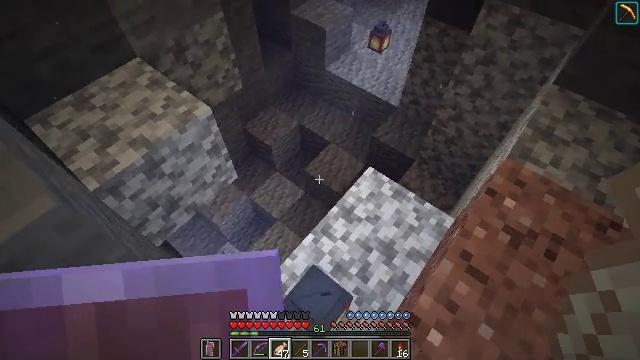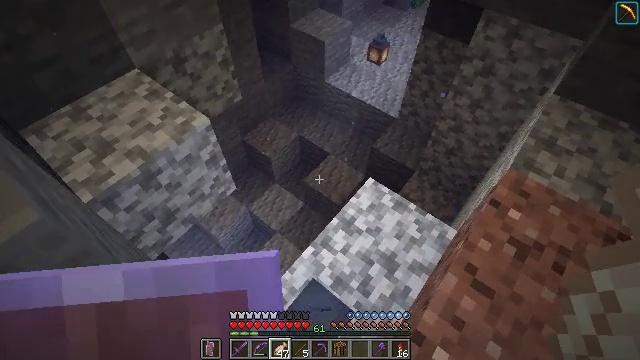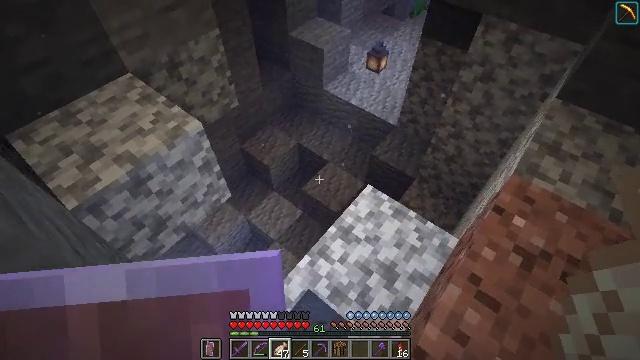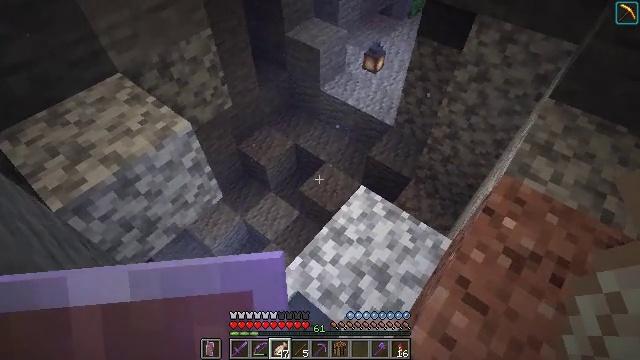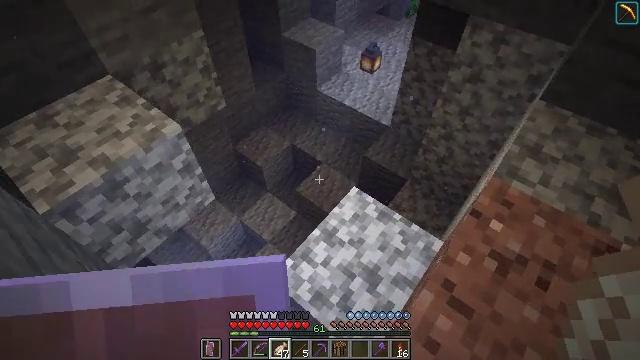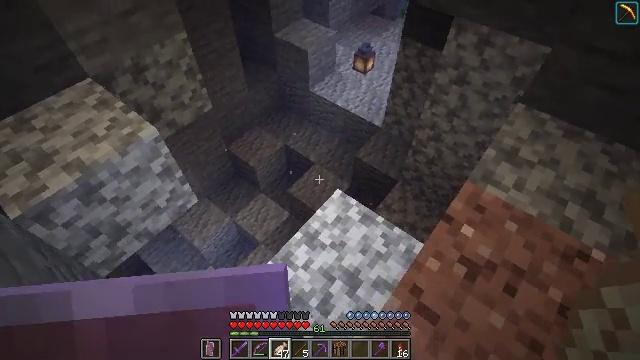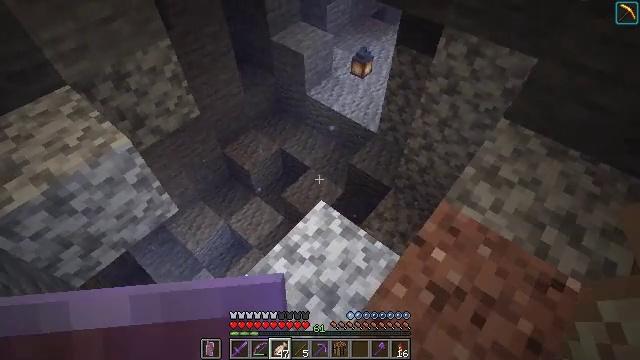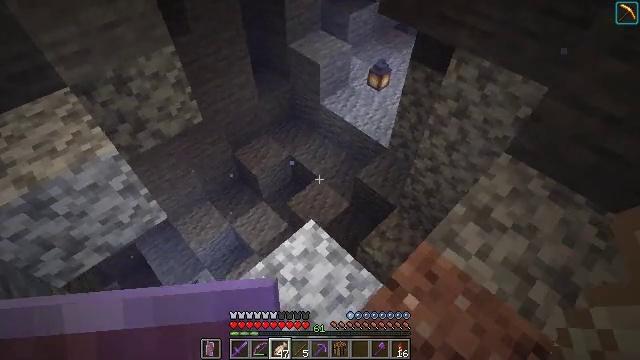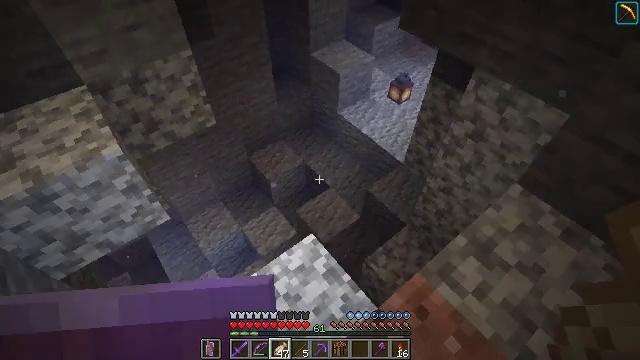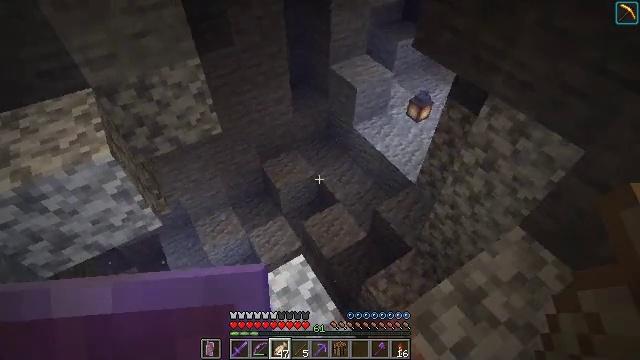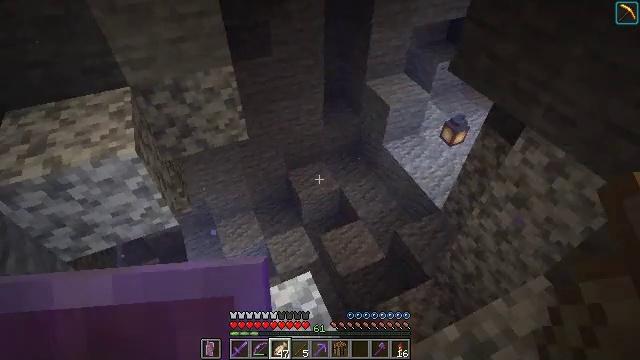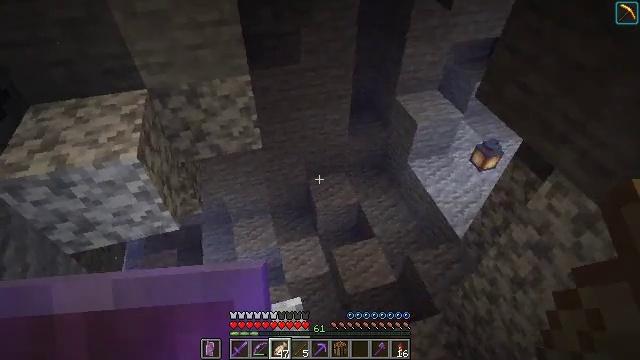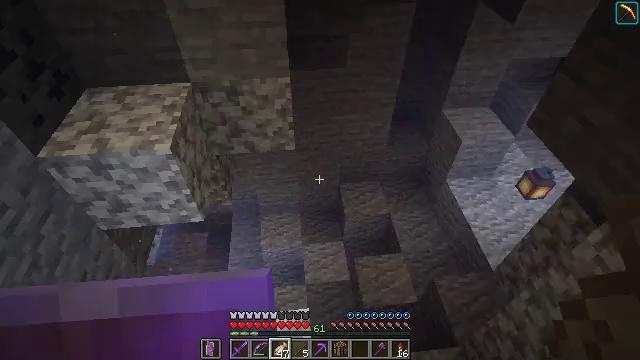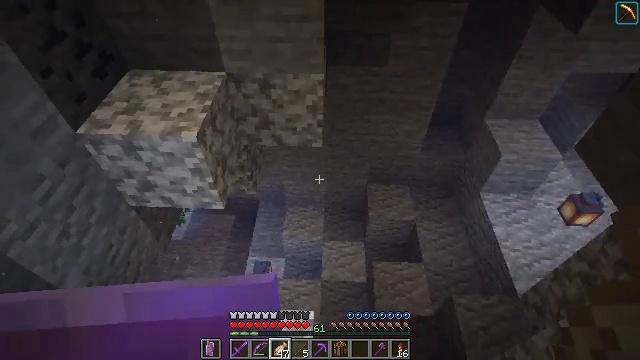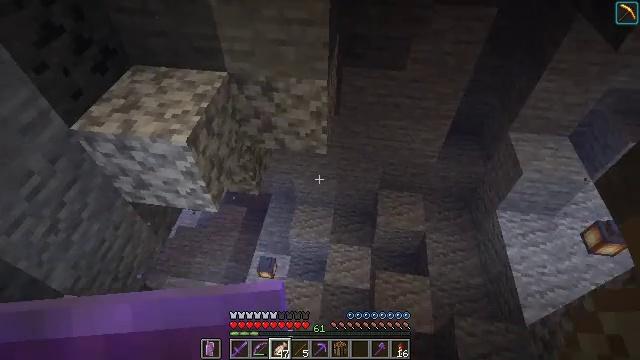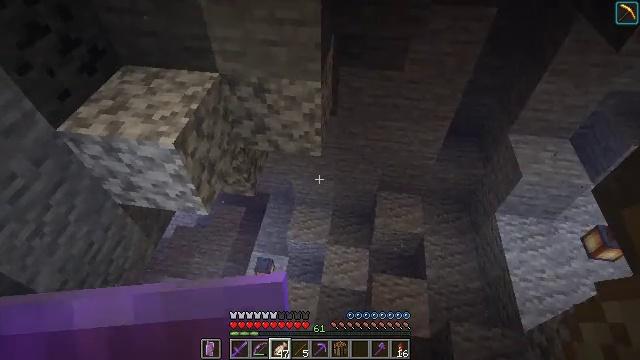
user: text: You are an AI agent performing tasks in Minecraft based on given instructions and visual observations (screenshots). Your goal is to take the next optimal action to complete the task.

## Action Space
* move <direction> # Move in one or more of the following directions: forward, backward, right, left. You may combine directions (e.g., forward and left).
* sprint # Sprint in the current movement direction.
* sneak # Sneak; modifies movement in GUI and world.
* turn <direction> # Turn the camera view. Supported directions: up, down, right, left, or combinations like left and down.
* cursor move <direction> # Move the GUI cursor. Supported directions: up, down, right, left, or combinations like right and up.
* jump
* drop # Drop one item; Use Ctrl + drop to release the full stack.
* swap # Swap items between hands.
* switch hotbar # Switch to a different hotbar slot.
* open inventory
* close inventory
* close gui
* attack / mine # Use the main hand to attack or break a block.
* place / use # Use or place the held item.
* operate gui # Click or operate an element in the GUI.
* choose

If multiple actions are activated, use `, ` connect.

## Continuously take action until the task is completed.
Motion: motion action
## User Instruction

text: Attack the stonecutter to pick it up.
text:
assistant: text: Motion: turn up
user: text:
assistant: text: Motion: move right, turn up
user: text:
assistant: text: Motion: move right
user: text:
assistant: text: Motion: move right
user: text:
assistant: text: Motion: move forward and move right
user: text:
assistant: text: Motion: move forward and move right, turn left
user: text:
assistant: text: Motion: move forward and move right, turn left
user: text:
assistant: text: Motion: move forward and move right, turn left and up
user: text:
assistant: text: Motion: move forward and move right, turn left and up
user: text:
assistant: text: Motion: move forward and move right, turn left and up
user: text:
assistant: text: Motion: move forward and move right, turn left
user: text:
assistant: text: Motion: move forward and move right, turn left
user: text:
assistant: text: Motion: move forward and move right, turn left and down
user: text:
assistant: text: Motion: move forward and move right, turn left and down
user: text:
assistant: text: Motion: move forward and move right
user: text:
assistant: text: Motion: move forward and move right
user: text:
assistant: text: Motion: move forward and move right, turn left and down
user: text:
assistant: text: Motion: move forward and move right, turn left and down
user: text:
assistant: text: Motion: move forward and move right, turn left and down
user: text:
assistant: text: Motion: move forward and move right, turn left and down
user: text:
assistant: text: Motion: move right, turn left and down
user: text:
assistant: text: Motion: move right, turn left and down
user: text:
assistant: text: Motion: move right
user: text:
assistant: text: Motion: no_op
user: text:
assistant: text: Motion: no_op
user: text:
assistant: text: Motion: no_op
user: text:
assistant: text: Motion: no_op
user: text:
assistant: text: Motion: no_op
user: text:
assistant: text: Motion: no_op
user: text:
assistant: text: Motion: turn left